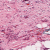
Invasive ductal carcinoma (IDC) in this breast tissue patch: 1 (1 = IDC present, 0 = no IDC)